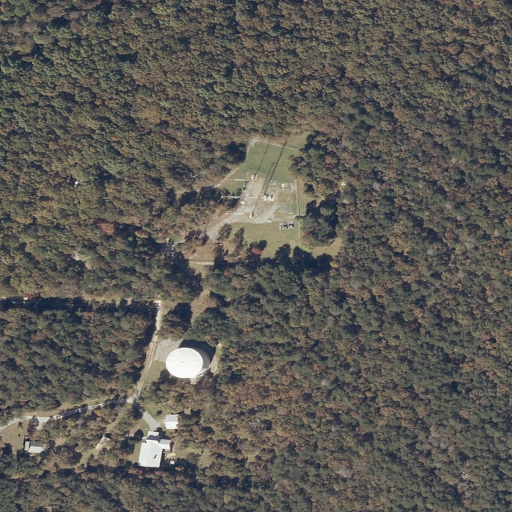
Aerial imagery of mountain in Alabama named Little Mountain containing deciduous forest, mixed forest, shrub, open development, and medium intensity development